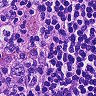
Metastatic tissue present: no